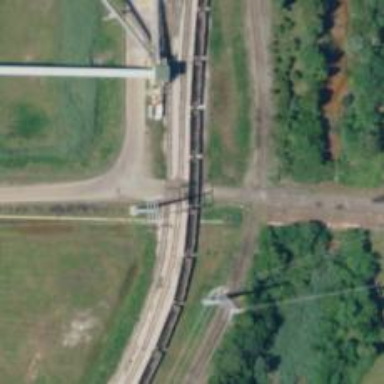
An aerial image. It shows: Level crossing along the railway.